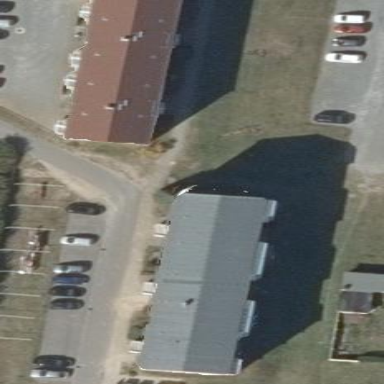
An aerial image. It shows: Residential building.